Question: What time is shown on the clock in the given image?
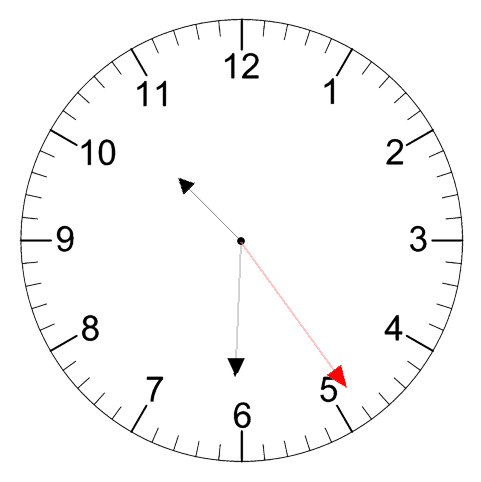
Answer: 10:30:24